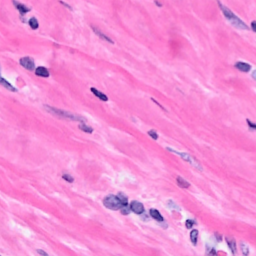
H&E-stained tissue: Breast